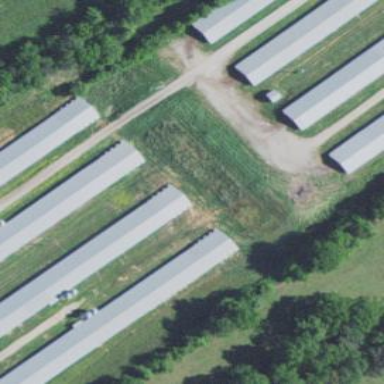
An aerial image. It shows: Farm auxiliary building.